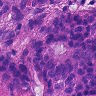
Metastatic tissue present: yes